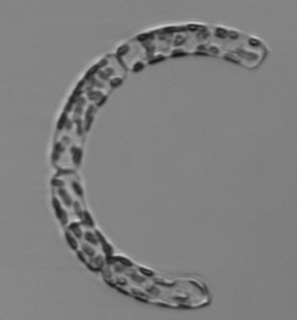
Label: Guinardia_striata